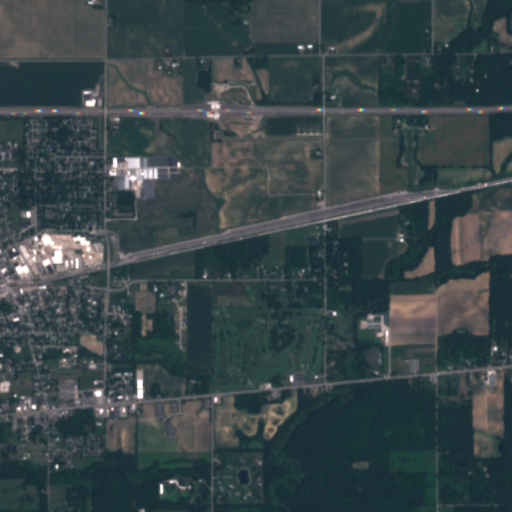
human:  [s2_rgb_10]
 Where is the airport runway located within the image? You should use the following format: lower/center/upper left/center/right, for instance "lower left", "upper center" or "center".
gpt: The airport runway is located in the upper center of the image.
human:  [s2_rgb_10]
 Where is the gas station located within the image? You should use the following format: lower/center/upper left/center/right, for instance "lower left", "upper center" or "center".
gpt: The gas station is located in the lower left of the image.
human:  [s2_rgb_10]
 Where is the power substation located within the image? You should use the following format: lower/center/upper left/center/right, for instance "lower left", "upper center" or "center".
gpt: The power substation is located in the center left of the image.
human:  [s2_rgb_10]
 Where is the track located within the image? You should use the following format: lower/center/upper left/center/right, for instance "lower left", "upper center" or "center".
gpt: The track is located in the lower left of the image.
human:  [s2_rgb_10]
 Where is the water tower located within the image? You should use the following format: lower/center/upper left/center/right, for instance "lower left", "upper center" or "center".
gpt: The water tower is located in the lower left of the image.
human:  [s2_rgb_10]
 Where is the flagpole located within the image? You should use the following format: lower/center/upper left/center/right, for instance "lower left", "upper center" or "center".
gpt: The flagpole is located in the center left of the image.
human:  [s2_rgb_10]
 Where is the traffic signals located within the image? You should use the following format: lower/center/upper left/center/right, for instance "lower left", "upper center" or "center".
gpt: The traffic signals is located in the lower left of the image.
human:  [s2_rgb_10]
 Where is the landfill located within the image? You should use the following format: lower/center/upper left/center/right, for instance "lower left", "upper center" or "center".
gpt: There is no landfill in the image.